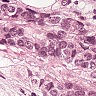
Metastatic tissue present: yes